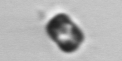
Label: Thalassiosira